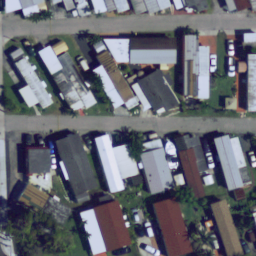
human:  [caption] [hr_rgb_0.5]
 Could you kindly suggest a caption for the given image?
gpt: Many mobile homes arranged neatly in the mobile home park .

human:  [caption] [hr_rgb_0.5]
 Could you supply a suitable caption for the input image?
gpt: Many mobile homes are closed to each other in the mobile home park .

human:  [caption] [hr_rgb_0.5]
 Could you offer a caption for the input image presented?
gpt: Many mobile homes arranged neatly in the mobile home park and some roads go through this area .

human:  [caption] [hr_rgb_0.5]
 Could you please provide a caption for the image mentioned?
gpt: Lots of mobile homes with some cars parked at the roadside in the mobile home park .

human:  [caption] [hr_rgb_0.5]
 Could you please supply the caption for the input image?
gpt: Lots of mobile homes are closed to each other and some roads go through this area .